【题型】填空题　【知识点】函数　【难度】medium
已知函数$f(x)=\tan(\omega x+\varphi)(\omega>0,0<\varphi<\pi)$的部分图象如图所示，其中$|AB|=\pi$，函数$y=|f(x)|+af(x)$在$\left(-\dfrac{5\pi}{6},\dfrac{\pi}{6}\right)$不单调，则$a$的取值范围为\underline{\quad\quad}.

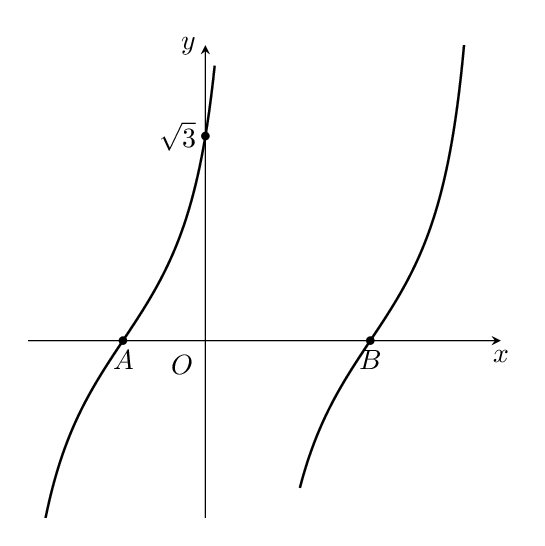
【解答】
\noindent \textbf{【答案】} $[-1,1]$

\noindent \textbf{【难度】} 0.65

\noindent \textbf{【知识点】} 由图象确定正切（型）函数解析式、求正切型三角函数的单调性

\noindent \textbf{【分析】} 根据给定条件，结合函数图象求出$f(x)$的解析式，再按$x\in\left(-\dfrac{5\pi}{6},-\dfrac{\pi}{3}\right)$和$x\in\left[-\dfrac{\pi}{3},\dfrac{\pi}{6}\right)$分类去绝对值符号化简函数解析式，结合正切函数单调性分析求解.

\noindent \textbf{【详解】} 由$|AB|=\pi$，得函数$f(x)$的最小正周期$T=\dfrac{\pi}{\omega}=\pi$，解得$\omega=1$，

\noindent 由图象得$f(0)=\tan\varphi=\sqrt{3}$，且$0<\varphi<\pi$，则$\varphi=\dfrac{\pi}{3}$，$f(x)=\tan\left(x+\dfrac{\pi}{3}\right)$，

\noindent 当$x\in\left(-\dfrac{5\pi}{6},-\dfrac{\pi}{3}\right)$时，$x+\dfrac{\pi}{3}\in\left(-\dfrac{\pi}{2},0\right)$，$f(x)<0$，则$y=|f(x)|+af(x)=(a-1)\tan\left(x+\dfrac{\pi}{3}\right)$，

\noindent 当$x\in\left[-\dfrac{\pi}{3},\dfrac{\pi}{6}\right)$时，$x+\dfrac{\pi}{3}\in\left[0,\dfrac{\pi}{2}\right)$，$f(x)\geq0$，则$y=|f(x)|+af(x)=(a+1)\tan\left(x+\dfrac{\pi}{3}\right)$，

\noindent 由函数$y=|f(x)|+af(x)$在$\left(-\dfrac{5\pi}{6},\dfrac{\pi}{6}\right)$不单调，得$(a+1)(a-1)\leq0$，解得$-1\leq a\leq1$，

\noindent 所以$a$的取值范围是$[-1,1]$.

\noindent 故答案为：$[-1,1]$